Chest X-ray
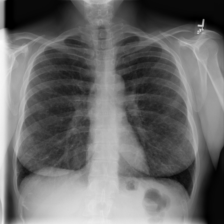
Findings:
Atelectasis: negative
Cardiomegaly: negative
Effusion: negative
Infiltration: negative
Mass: negative
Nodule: negative
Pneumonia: negative
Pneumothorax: negative
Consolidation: negative
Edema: negative
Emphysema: negative
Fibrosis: negative
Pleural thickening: negative
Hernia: negative